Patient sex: F
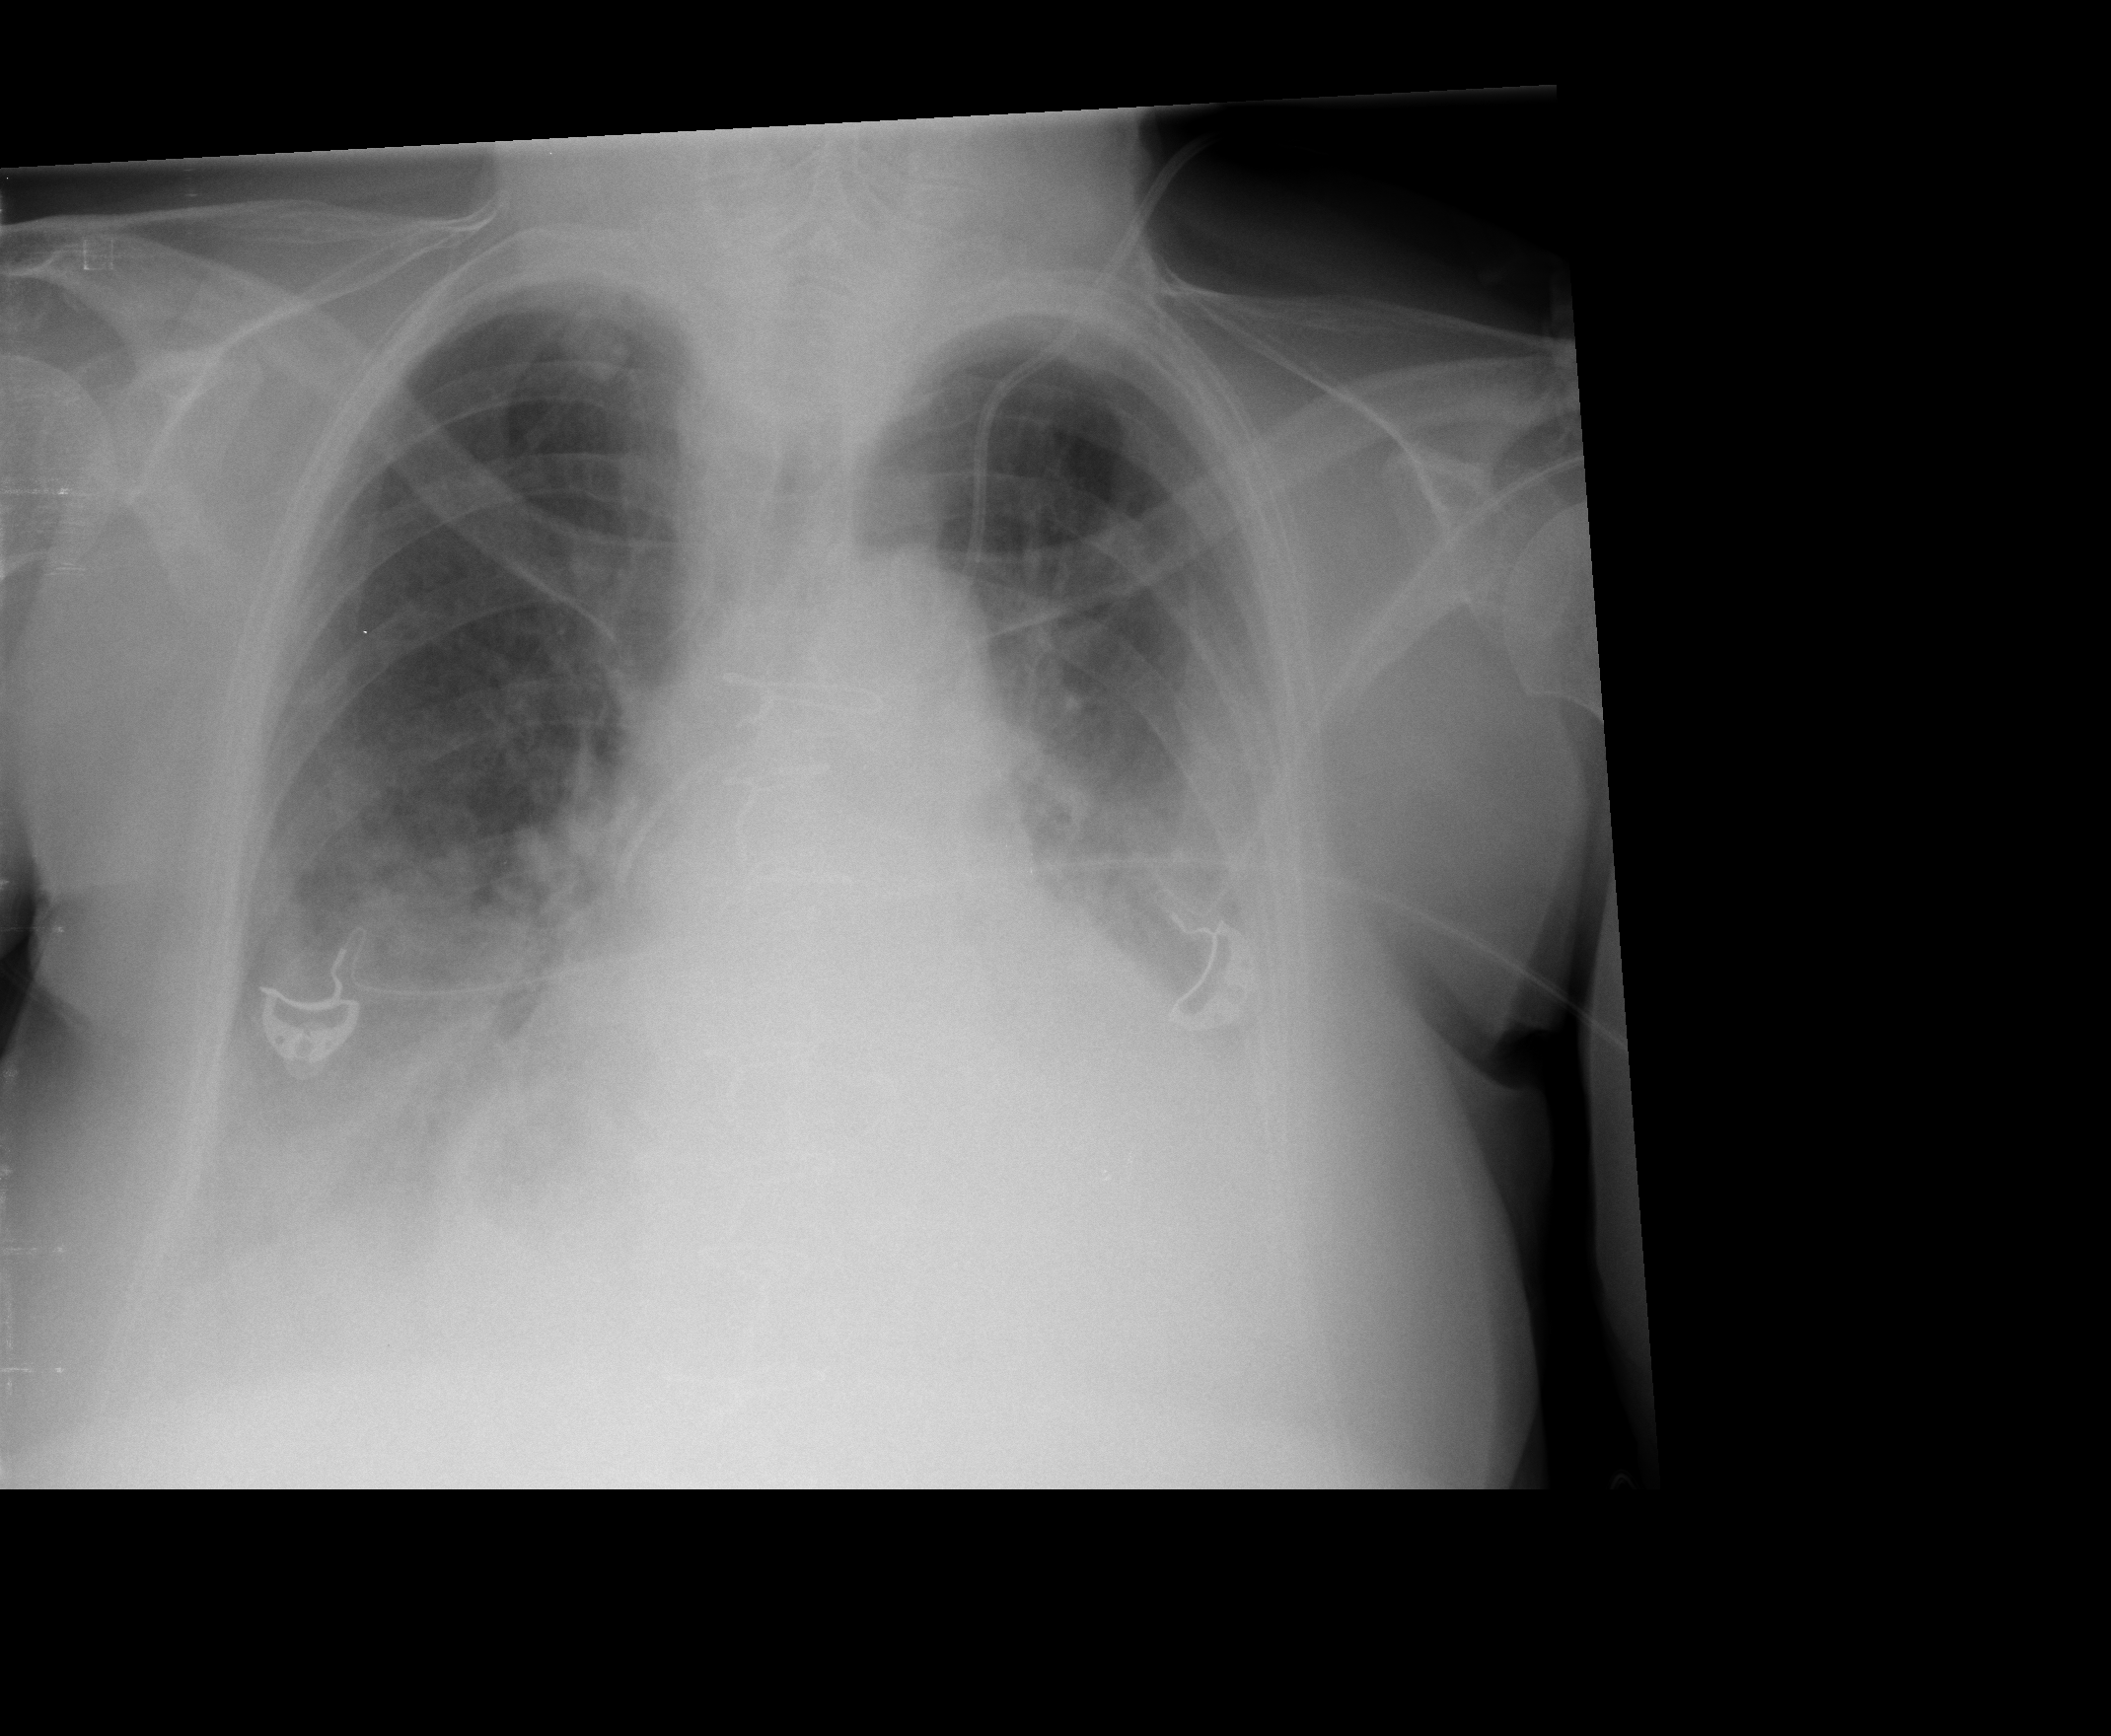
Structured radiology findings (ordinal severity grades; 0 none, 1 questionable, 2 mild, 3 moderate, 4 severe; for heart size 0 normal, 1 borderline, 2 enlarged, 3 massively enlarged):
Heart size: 2
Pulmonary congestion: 0
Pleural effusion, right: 2
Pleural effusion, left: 2
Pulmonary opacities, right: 0
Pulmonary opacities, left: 0
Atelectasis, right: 2
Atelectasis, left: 2